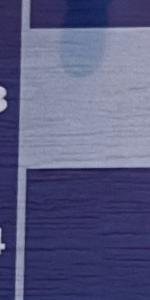
Label: Empty